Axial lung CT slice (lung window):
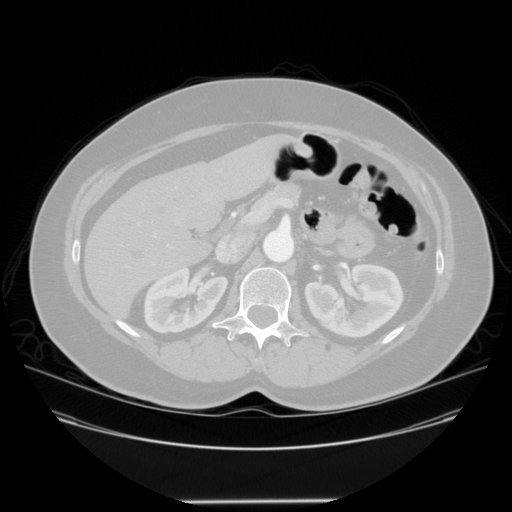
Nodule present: no